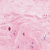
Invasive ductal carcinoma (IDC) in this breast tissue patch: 0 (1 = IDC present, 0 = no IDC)